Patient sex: F
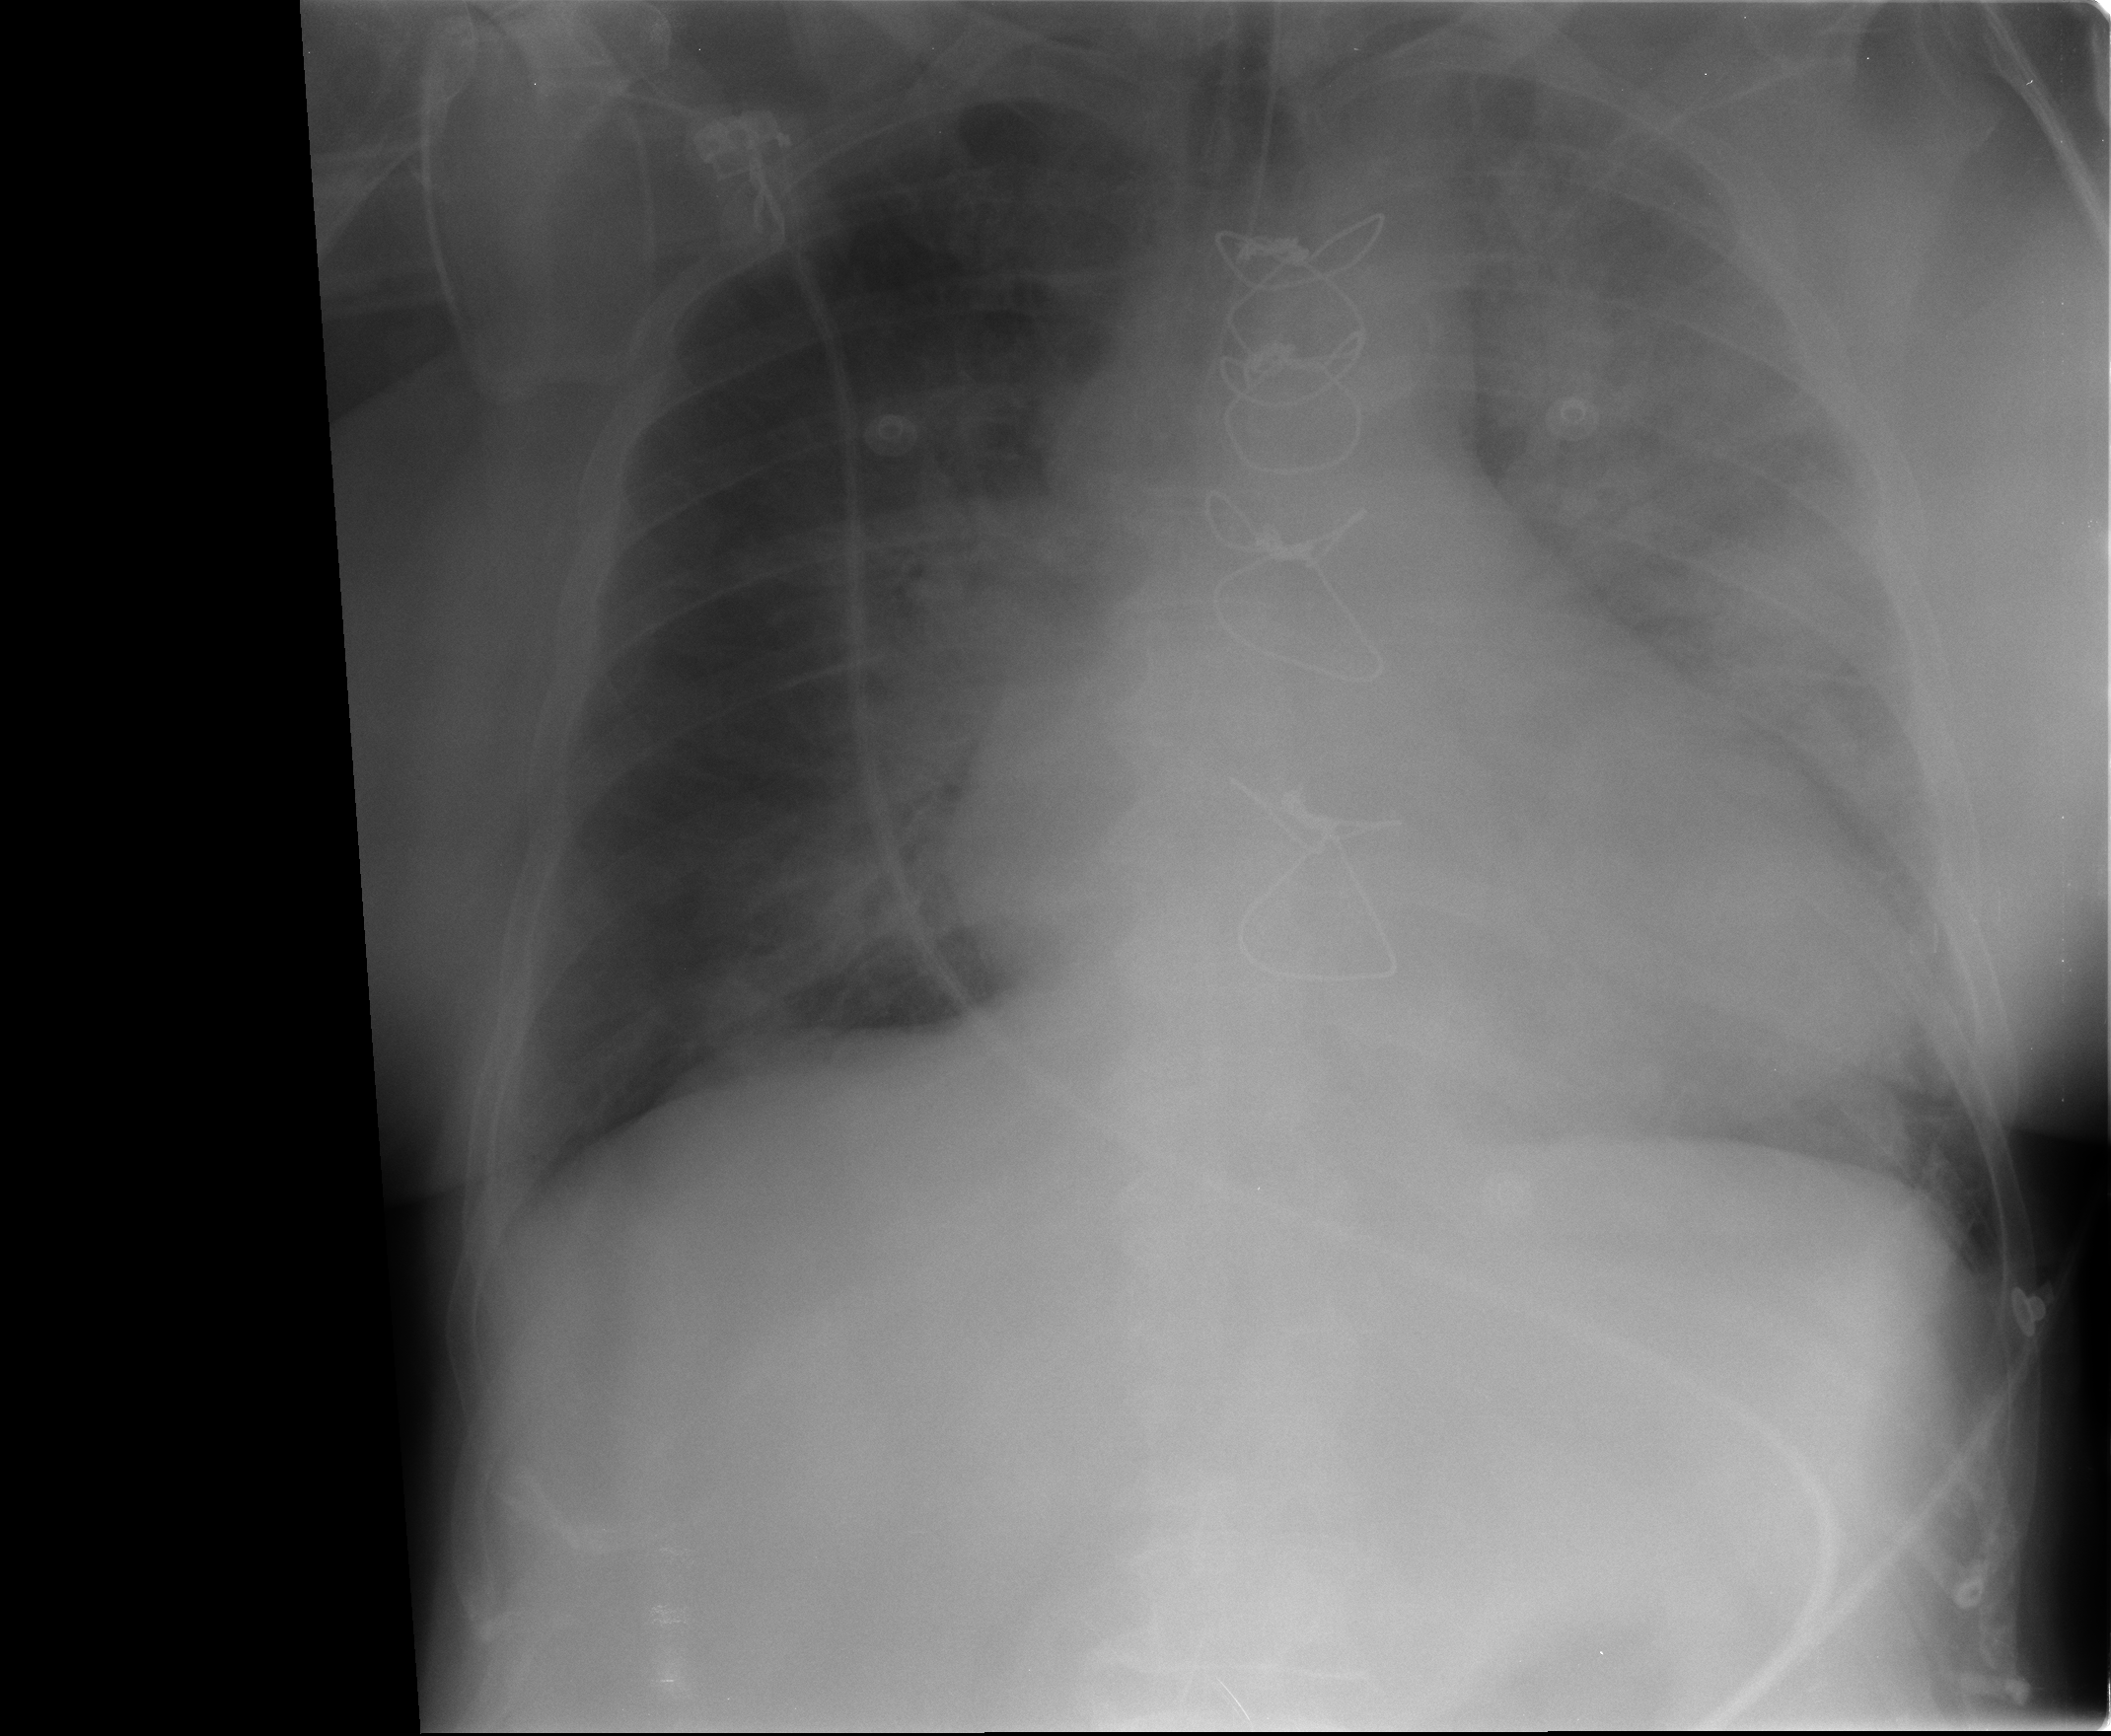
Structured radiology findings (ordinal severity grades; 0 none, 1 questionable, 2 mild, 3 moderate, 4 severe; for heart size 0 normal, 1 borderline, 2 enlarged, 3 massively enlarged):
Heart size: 2
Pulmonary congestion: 3
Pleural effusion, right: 0
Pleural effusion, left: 0
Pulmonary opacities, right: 0
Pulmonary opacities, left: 3
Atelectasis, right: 2
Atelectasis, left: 3